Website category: auto
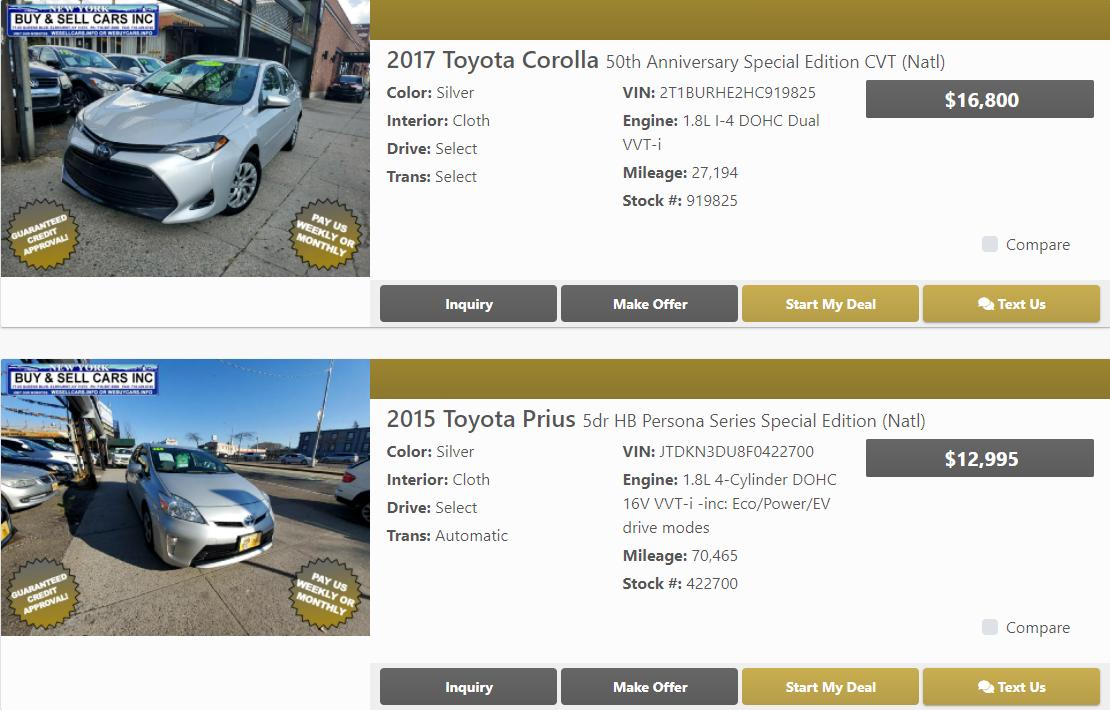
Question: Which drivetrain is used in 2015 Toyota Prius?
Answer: Select

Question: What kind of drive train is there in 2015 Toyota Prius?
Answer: Select

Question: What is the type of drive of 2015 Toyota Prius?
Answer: Select

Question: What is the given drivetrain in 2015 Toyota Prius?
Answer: Select

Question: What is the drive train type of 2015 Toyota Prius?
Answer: Select

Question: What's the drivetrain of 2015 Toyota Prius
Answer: Select

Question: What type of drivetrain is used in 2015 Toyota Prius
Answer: Select

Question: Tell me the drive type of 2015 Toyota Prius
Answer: Select

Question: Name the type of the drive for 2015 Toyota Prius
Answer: Select

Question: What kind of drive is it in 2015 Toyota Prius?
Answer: Select

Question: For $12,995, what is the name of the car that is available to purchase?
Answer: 2015 Toyota Prius

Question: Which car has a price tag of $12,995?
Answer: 2015 Toyota Prius

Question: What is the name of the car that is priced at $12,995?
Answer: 2015 Toyota Prius

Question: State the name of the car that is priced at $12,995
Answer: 2015 Toyota Prius

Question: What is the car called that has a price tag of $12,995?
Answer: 2015 Toyota Prius

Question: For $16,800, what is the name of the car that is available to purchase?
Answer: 2017 Toyota Corolla

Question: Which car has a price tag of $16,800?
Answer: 2017 Toyota Corolla

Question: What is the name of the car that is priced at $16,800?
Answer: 2017 Toyota Corolla

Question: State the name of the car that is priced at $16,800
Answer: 2017 Toyota Corolla

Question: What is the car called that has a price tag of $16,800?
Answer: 2017 Toyota Corolla

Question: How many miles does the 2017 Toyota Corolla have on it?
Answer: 27,194

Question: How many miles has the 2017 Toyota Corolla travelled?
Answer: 27,194

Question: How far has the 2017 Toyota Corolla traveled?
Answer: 27,194

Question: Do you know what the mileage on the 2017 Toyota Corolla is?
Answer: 27,194

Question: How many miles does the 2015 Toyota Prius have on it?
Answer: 70,465

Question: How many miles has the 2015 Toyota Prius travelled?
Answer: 70,465

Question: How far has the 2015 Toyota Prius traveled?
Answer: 70,465

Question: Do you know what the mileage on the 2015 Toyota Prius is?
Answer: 70,465